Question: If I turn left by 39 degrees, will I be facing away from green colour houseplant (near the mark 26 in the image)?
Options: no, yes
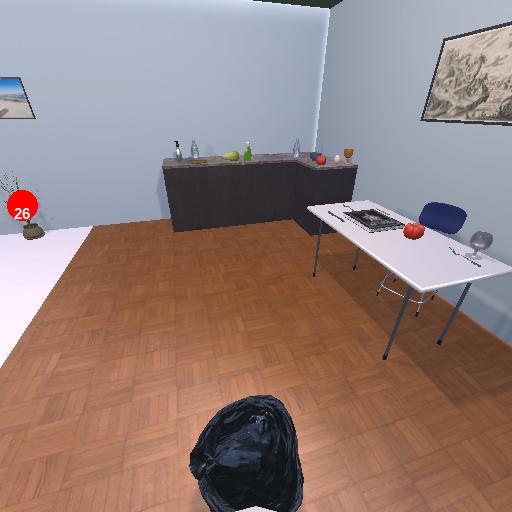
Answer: no